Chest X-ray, AP view. Patient: 72 years old, sex F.
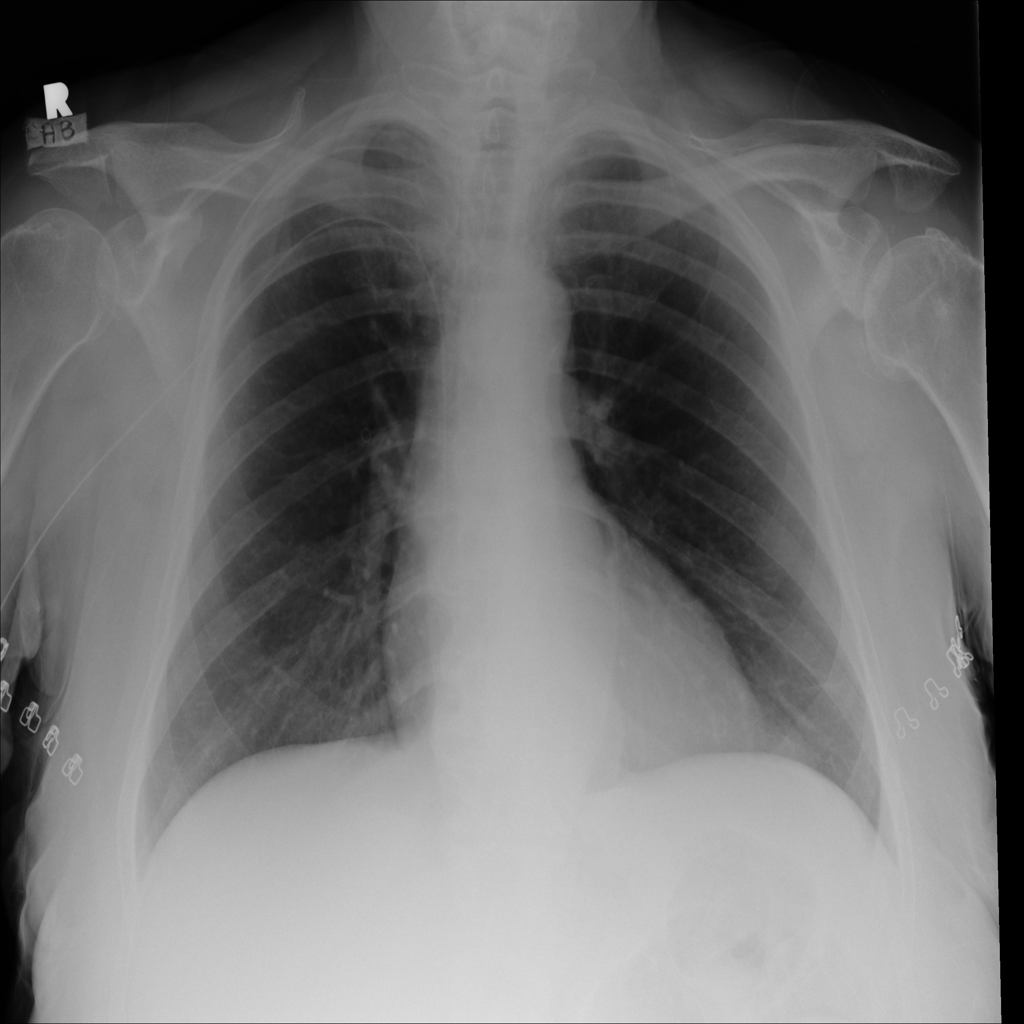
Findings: No Finding